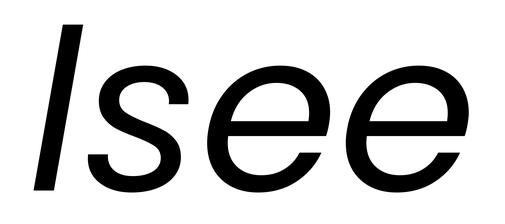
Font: Poppins-Italic